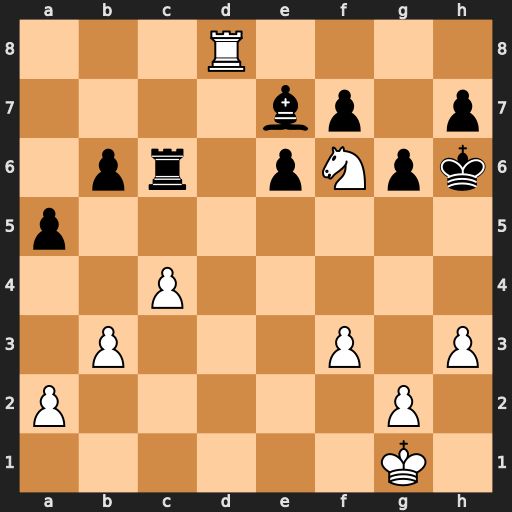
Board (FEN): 3R4/4bp1p/1pr1pNpk/p7/2P5/1P3P1P/P5P1/6K1
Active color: w
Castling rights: -
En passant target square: -
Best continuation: Ng8+ Kg7 Nxe7